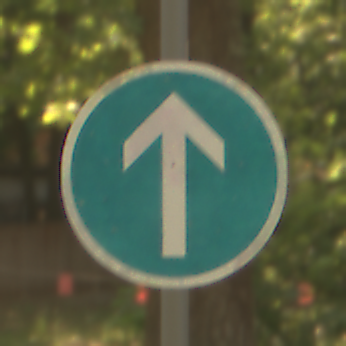
Verkehrszeichen: VorgeschriebeneFahrtrichtungGeradeaus
Umgebung: Outdoor, Nature
Tageszeit: Midday
Wetter: PartlyCloudy
Licht: Natural
Jahreszeit: NotSpecified
Kontrast: LowContrast